Field crop: maize
Growth stage: 2
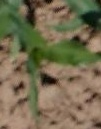
Species: maize